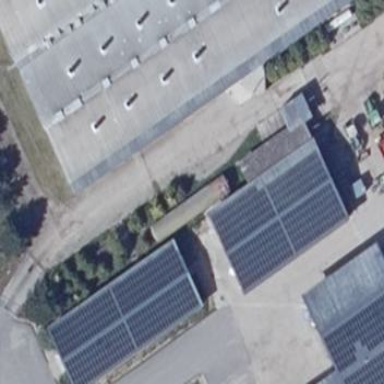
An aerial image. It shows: Small solar photovoltaic panel generator inside building.